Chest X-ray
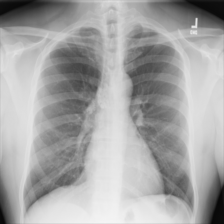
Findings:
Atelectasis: negative
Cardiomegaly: negative
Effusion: negative
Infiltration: negative
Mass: negative
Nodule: positive
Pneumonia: negative
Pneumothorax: negative
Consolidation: negative
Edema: negative
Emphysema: negative
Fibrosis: positive
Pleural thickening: negative
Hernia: negative